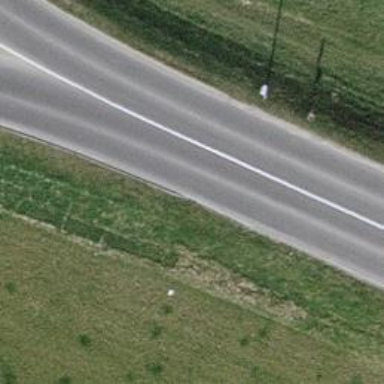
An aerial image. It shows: Secondary road with asphalt surface.